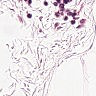
Metastatic tissue present: no